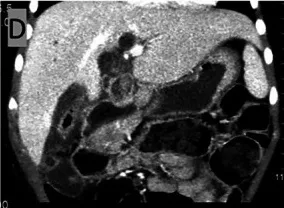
CT and MR results before radical surgery. (G,H) MR imaging showing a 2.6 cm x 3.6 cm x 2.1 cm mass originating from the common bile duct (CBD), presenting an equal signal on T1WI and an equal-high signal on T2WI. The common bile duct (CBD) was plugged up completely by the mass, resulting in the dilatation of the proximal biliary system. The dilatation of the common bile duct (CBD) reached 2.2 cm in diameter, and the pancreatic duct also presented a slight dilation of 0.1 cm.
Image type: radiology (ct)